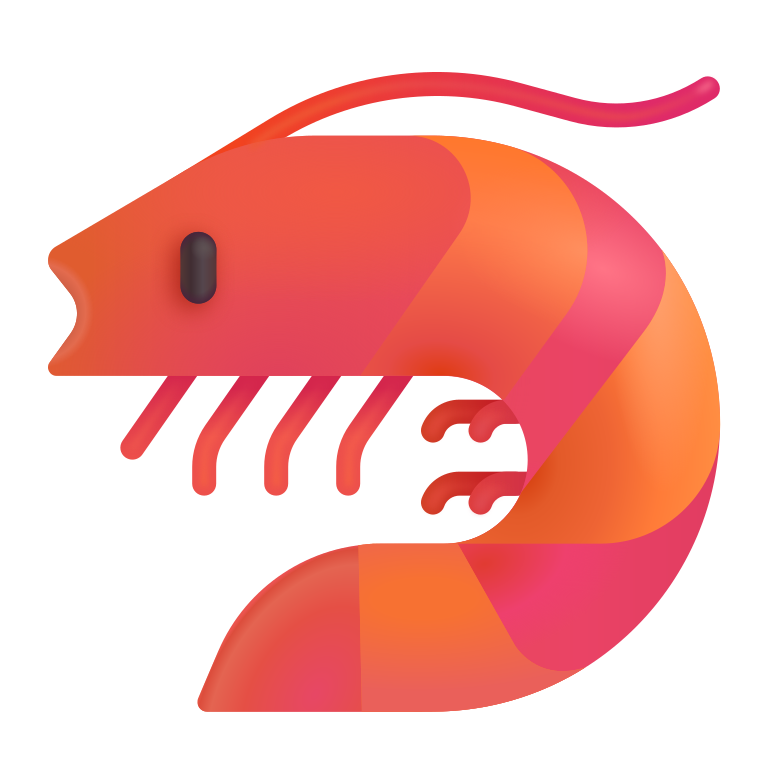
shrimp color